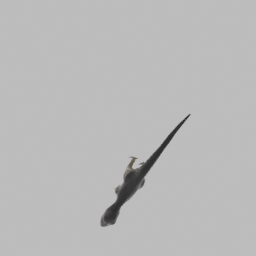
Label: animals